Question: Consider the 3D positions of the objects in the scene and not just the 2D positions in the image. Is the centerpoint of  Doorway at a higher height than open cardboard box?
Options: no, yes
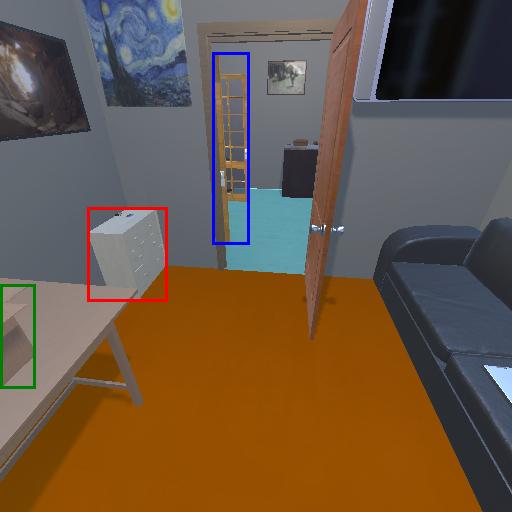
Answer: no